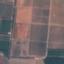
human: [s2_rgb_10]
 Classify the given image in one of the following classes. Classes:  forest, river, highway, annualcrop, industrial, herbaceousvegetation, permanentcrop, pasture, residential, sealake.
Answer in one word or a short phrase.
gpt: PermanentCrop